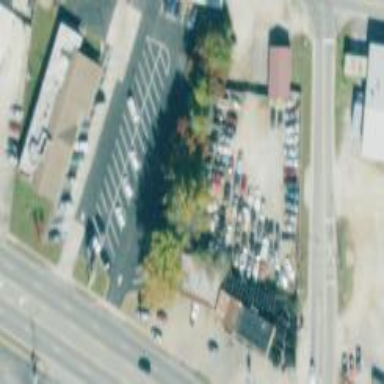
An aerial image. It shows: Parking area.